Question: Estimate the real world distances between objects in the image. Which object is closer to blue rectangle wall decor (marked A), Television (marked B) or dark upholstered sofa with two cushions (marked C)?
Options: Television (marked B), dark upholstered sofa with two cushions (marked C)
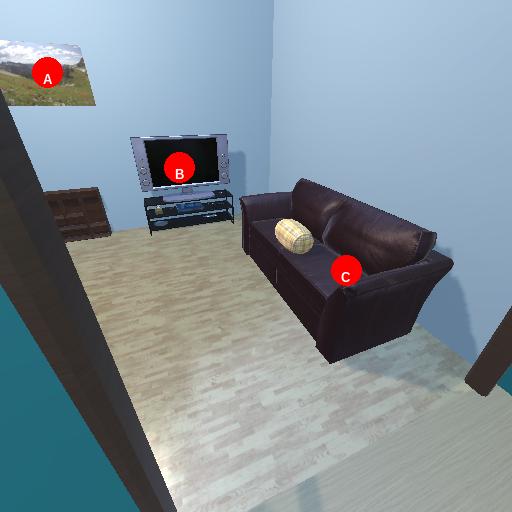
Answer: Television (marked B)